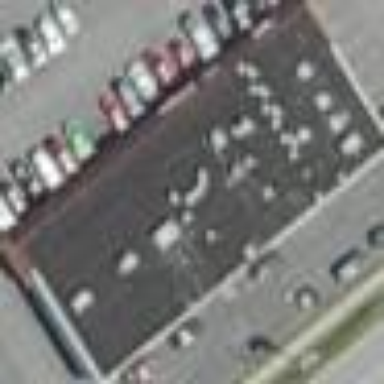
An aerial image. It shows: Commercial building.